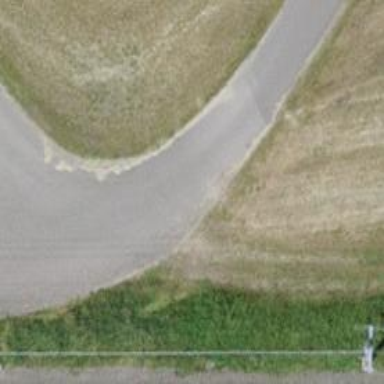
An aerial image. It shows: Unclassified road with grade1 tracktype suitable for agricultural vehicles.